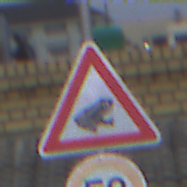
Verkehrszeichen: AmphibienwanderungLinks
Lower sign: Geschwindigkeit50
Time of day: SunriseSunset
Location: Outdoor (Beach)
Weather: Overcast
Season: NotSpecified
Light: Natural